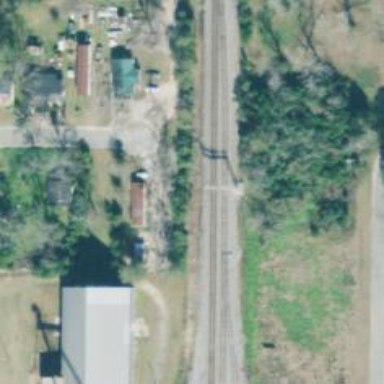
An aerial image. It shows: Railway signal.